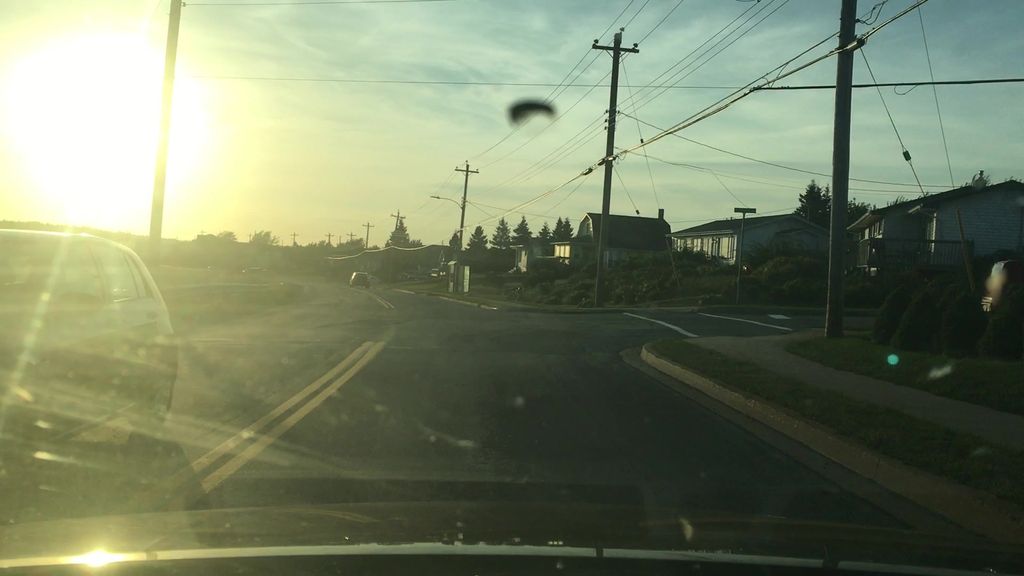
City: halifax